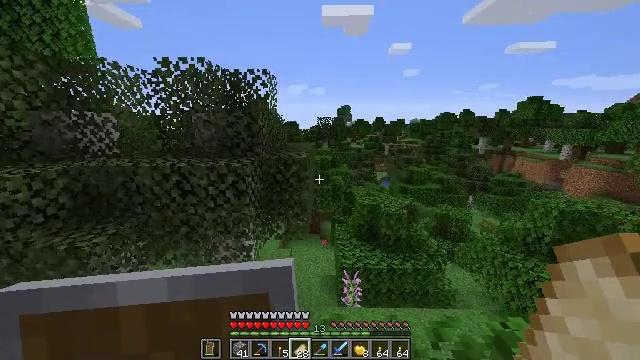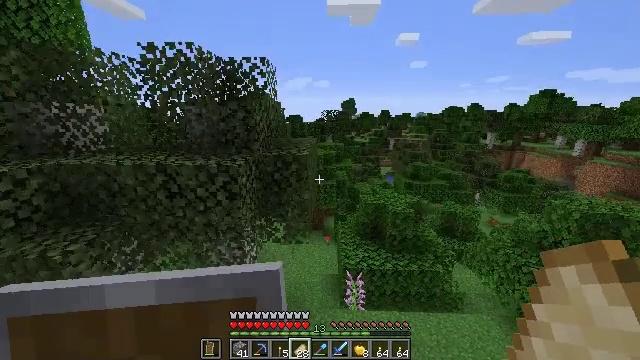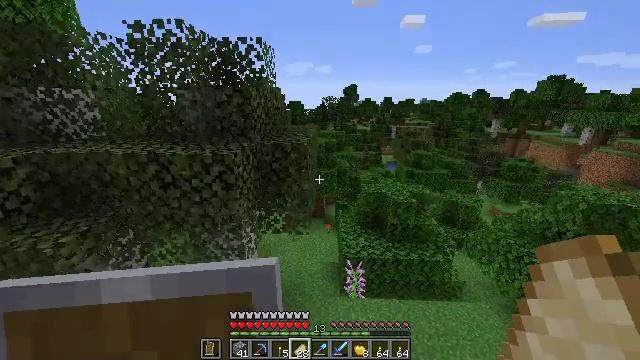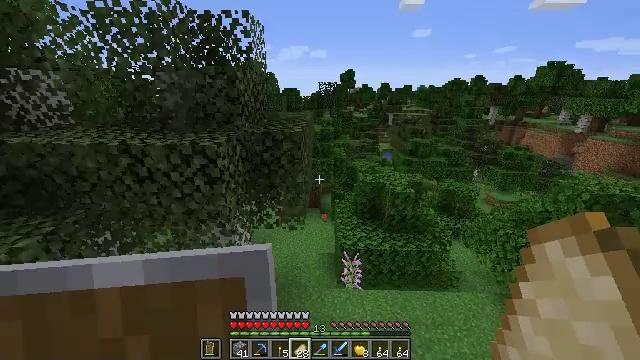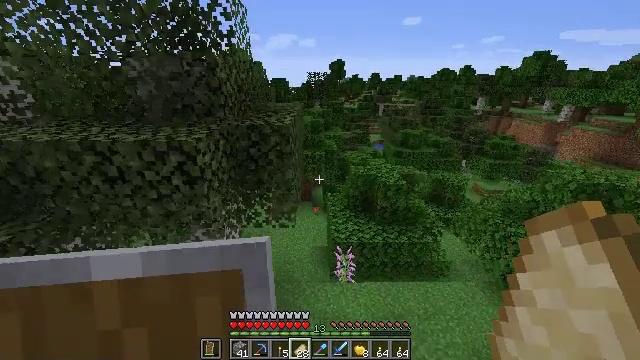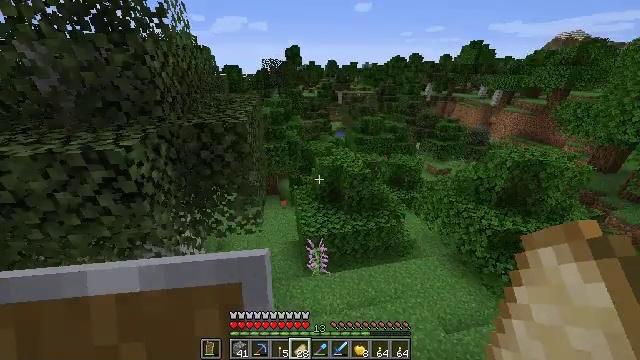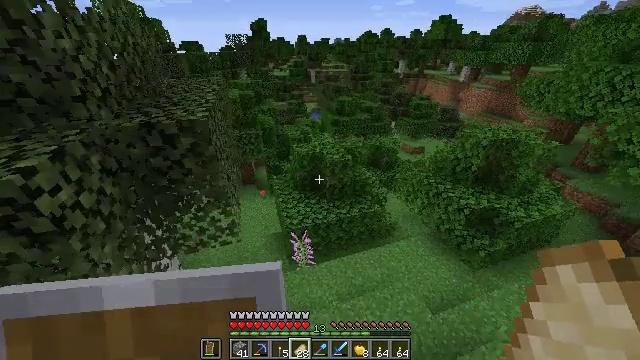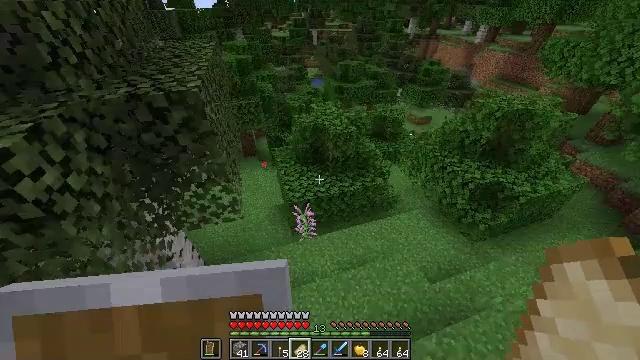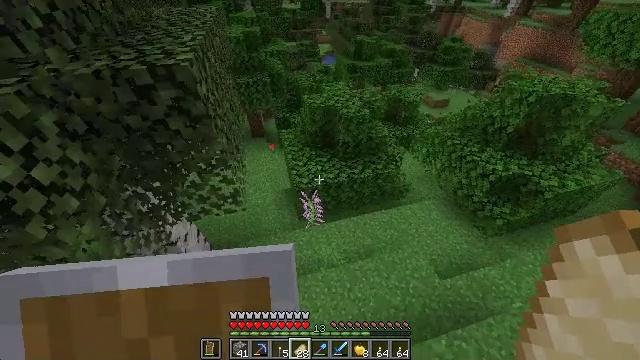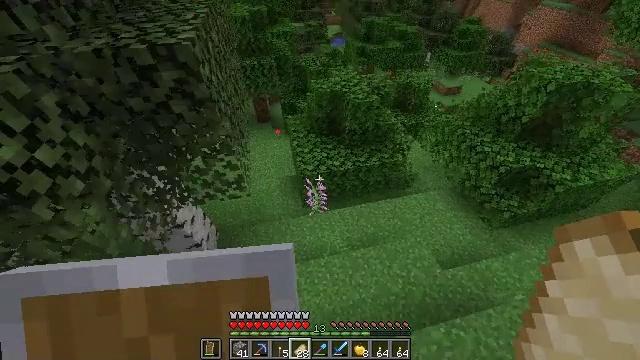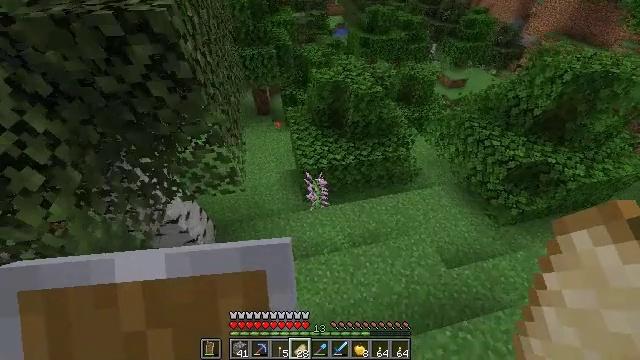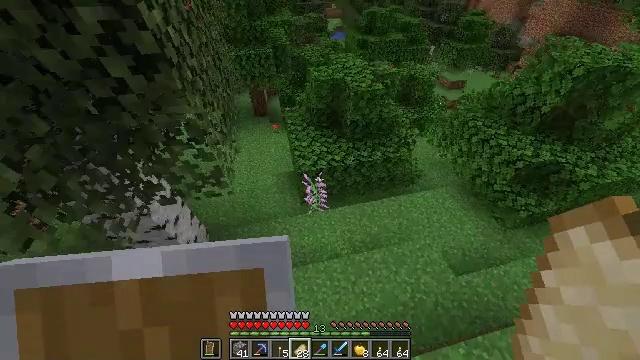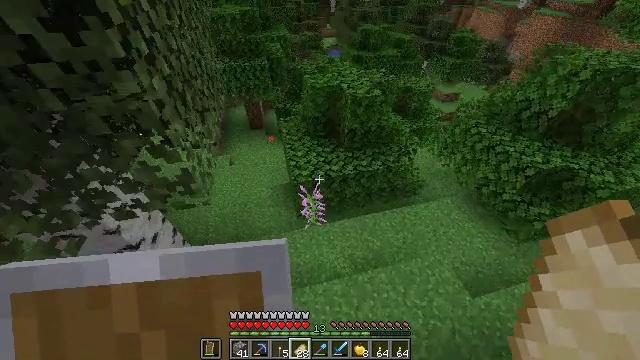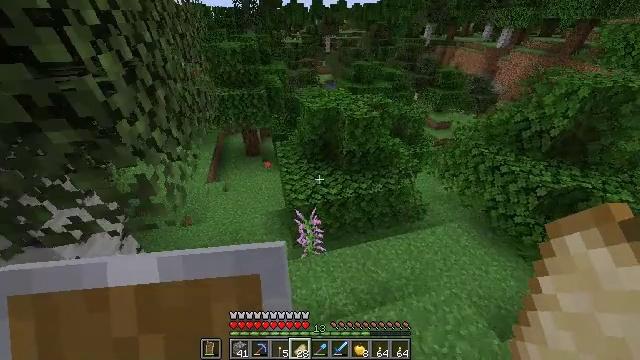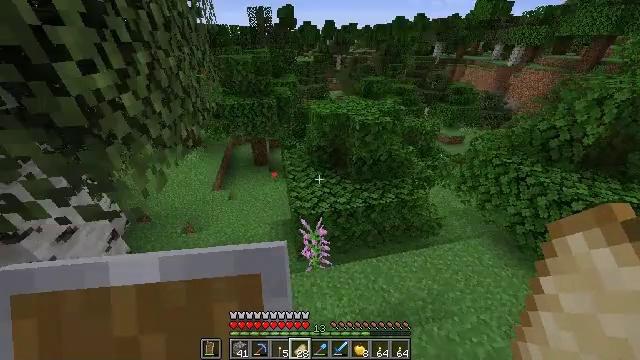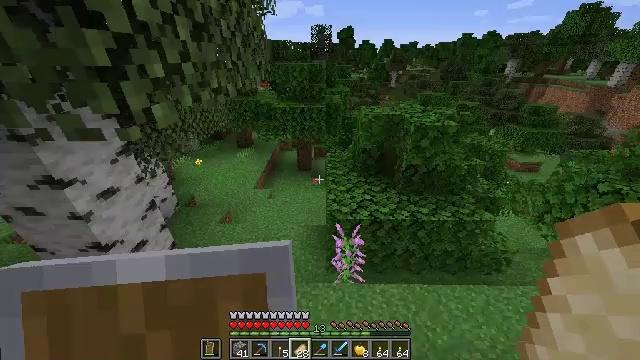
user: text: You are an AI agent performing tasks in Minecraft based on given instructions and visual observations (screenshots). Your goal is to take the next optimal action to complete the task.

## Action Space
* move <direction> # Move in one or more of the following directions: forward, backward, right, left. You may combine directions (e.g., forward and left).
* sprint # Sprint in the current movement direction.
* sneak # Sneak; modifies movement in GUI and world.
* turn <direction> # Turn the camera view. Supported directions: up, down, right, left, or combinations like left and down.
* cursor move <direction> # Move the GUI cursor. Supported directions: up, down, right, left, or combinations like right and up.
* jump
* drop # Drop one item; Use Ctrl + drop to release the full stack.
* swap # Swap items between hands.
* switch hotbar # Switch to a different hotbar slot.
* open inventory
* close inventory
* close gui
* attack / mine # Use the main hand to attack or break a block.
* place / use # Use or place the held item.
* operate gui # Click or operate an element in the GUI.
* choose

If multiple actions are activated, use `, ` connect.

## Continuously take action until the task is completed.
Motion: motion action
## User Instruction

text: Combat the chicken.
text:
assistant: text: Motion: move forward, turn left and down
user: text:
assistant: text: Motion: move forward, turn down
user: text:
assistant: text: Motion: move forward, turn right and down
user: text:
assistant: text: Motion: move forward, turn right and down
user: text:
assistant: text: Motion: move forward, turn right and down
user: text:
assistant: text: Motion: move forward, turn right and down
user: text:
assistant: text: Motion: move forward, turn down
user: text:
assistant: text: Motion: move forward, turn left and down
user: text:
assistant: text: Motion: move forward, turn left and down
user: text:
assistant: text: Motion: move forward, turn down
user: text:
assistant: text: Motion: move forward
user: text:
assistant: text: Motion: move forward, turn right and up
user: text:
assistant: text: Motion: move forward, turn up
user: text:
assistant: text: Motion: move forward, turn left and up
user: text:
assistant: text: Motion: move forward, turn left and up
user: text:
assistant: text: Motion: move forward, turn left and up
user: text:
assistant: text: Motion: move forward, turn left and up
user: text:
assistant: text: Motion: move forward, turn left and up
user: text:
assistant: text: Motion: move forward, turn left and up
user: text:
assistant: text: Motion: move forward, turn left and up
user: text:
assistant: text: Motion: move forward
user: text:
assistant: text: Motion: move forward
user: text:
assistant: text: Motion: move forward
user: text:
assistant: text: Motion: move forward
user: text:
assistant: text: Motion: move forward
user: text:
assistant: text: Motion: move forward
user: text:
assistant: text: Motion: move forward
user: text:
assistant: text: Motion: move forward and move left
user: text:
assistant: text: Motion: move forward and move left
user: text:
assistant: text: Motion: move forward and move left